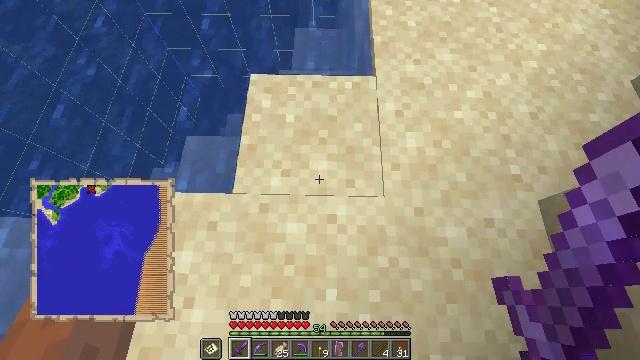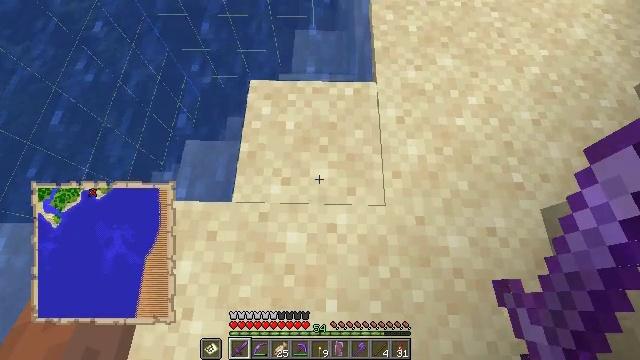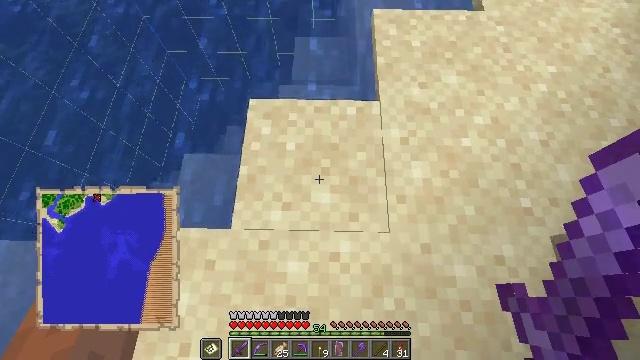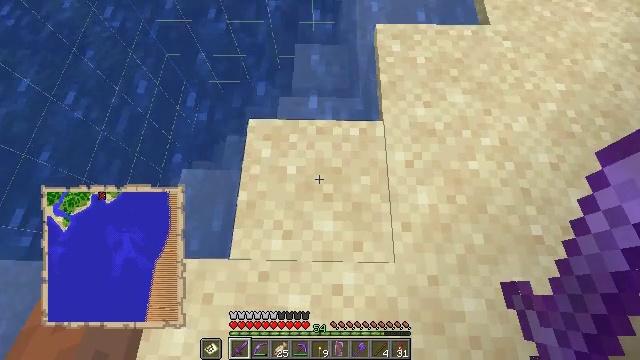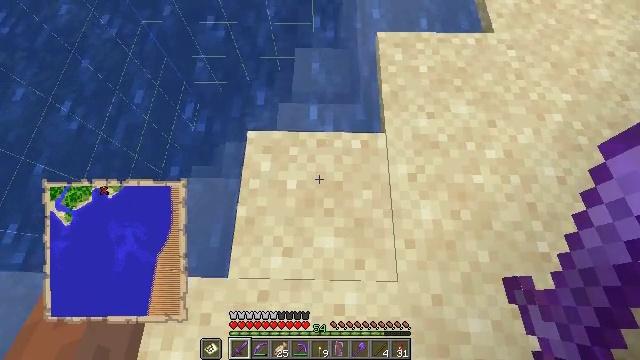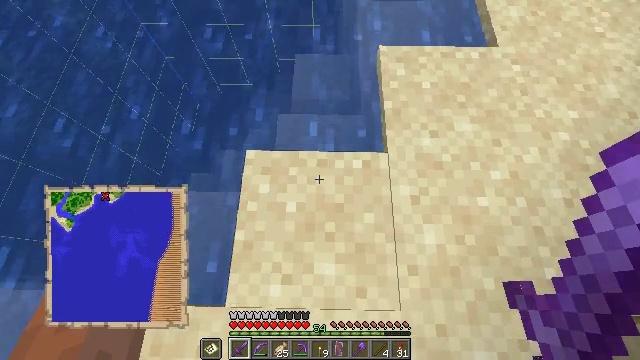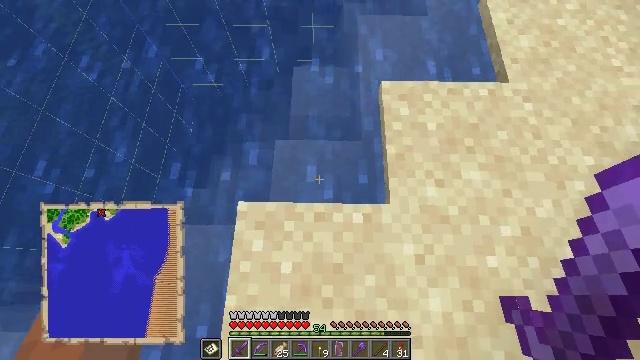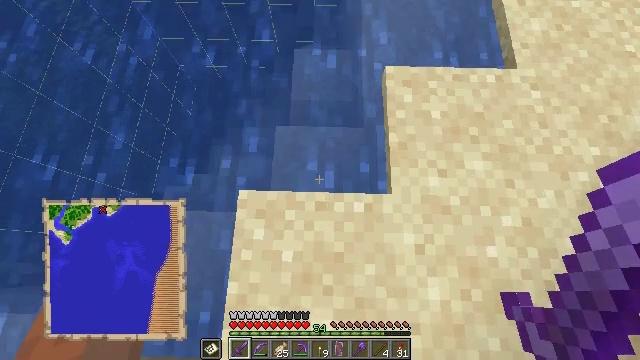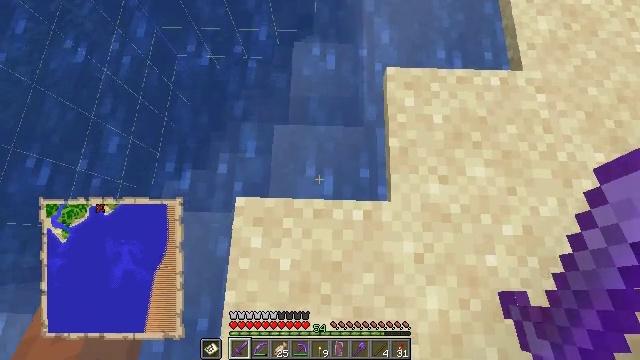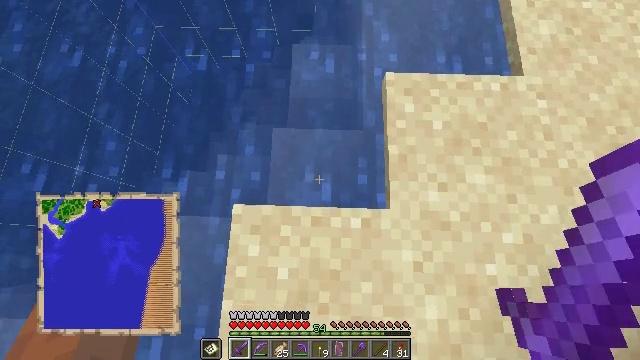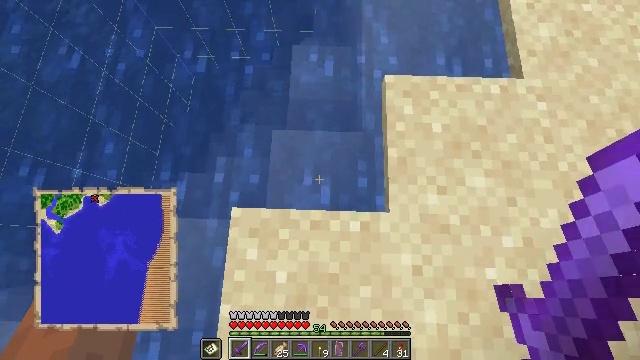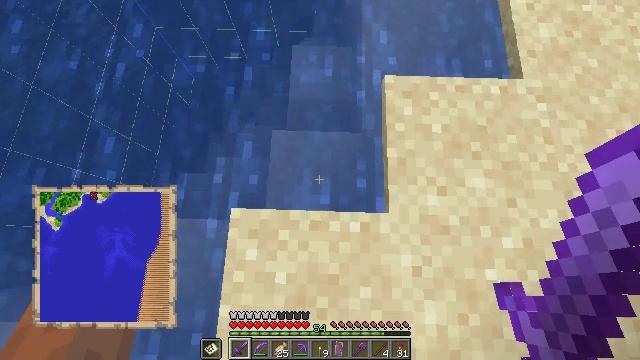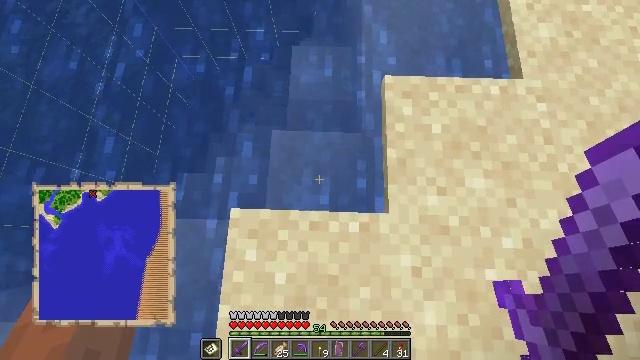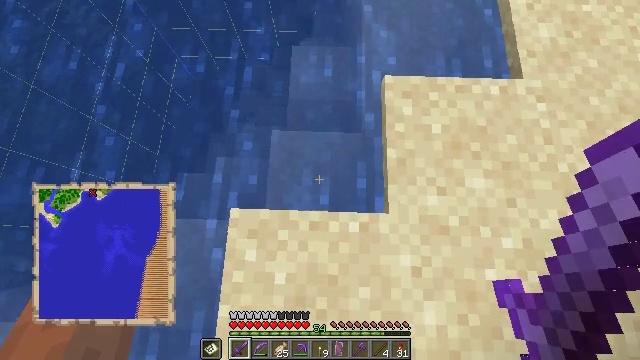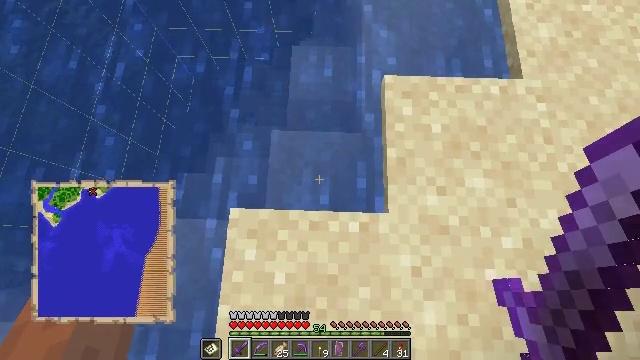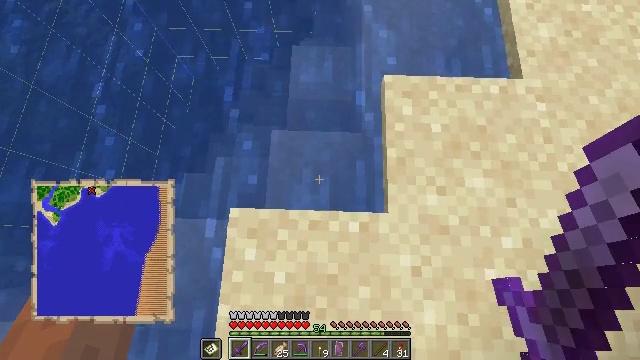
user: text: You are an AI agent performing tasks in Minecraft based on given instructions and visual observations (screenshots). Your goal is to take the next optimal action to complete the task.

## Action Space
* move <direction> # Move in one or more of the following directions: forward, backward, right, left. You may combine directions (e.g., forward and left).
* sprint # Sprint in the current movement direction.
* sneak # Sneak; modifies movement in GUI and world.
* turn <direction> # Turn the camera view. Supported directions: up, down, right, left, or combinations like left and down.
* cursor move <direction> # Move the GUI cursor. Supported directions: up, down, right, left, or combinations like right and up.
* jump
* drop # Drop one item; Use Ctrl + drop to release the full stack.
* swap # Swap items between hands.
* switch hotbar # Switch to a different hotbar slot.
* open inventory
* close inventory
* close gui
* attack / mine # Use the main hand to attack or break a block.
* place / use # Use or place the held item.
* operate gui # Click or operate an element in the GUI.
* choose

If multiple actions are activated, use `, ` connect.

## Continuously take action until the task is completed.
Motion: motion action
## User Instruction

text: Mine sand by the water.
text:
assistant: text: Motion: move forward
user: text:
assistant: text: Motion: move forward
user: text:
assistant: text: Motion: move forward
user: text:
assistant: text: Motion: move forward
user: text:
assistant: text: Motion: move forward
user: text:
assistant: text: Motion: move forward
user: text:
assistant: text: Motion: turn down
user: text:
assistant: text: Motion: turn down
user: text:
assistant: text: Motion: no_op
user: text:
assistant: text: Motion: no_op
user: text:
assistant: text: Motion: no_op
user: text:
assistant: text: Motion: no_op
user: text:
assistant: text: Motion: no_op
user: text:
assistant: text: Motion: no_op
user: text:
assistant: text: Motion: no_op
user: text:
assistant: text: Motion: no_op
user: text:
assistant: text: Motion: no_op
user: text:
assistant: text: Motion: move forward
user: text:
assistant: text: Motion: move forward
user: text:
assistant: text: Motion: move forward
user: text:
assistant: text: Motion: no_op
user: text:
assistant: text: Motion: no_op
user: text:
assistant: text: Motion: no_op
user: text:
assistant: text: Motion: no_op
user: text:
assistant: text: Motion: no_op
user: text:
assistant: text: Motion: no_op
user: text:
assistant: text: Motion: no_op
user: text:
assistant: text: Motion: no_op
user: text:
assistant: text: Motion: no_op
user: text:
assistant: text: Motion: no_op